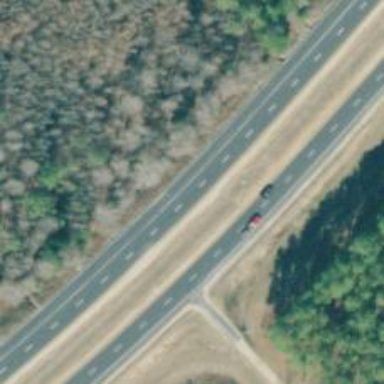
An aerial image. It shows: Expressway with asphalt surface classified as trunk highway.